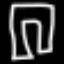
Label: pants